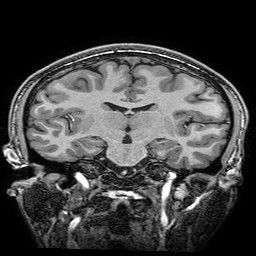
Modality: T1w
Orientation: sagittal
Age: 21
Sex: male
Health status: healthy